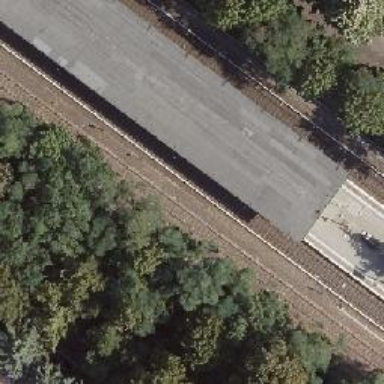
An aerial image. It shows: Light rail stop position with railway stop for public transport.